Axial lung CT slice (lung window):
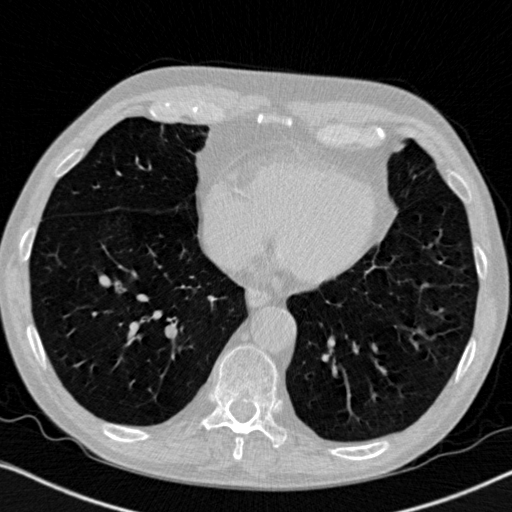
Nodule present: no